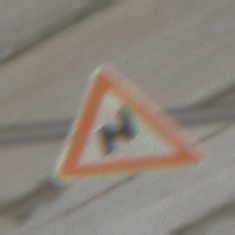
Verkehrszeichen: DoppelkurveRechts
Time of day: MorningAfternoon
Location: Roofed (Suburban)
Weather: PartlyCloudy
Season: Winter
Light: Natural